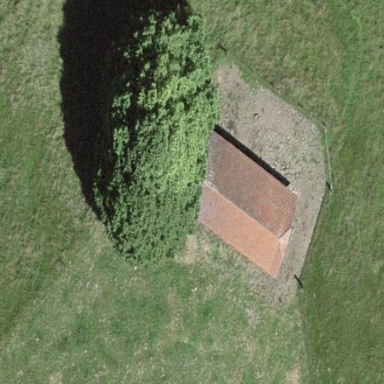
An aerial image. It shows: Farm auxiliary building.